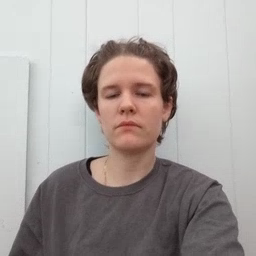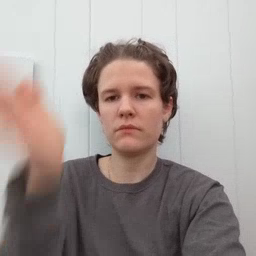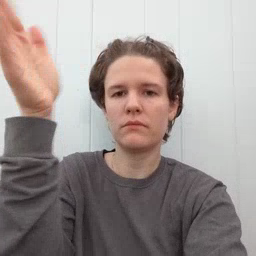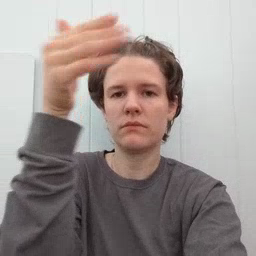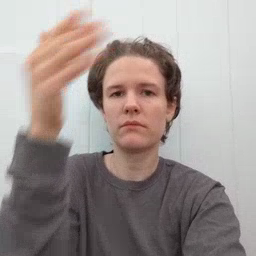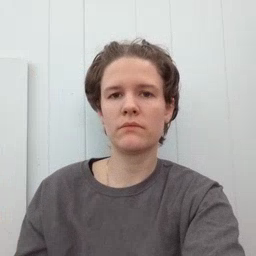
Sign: flag